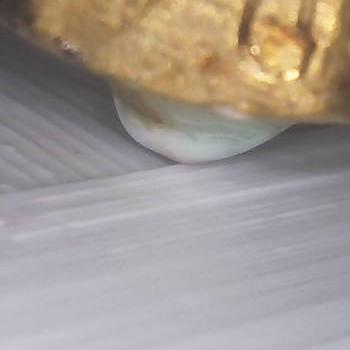
Flow rate: 52%